Question: I noticed that some threads from an 'ExecutorService' object I had created had "native" status. What does "native" mean?

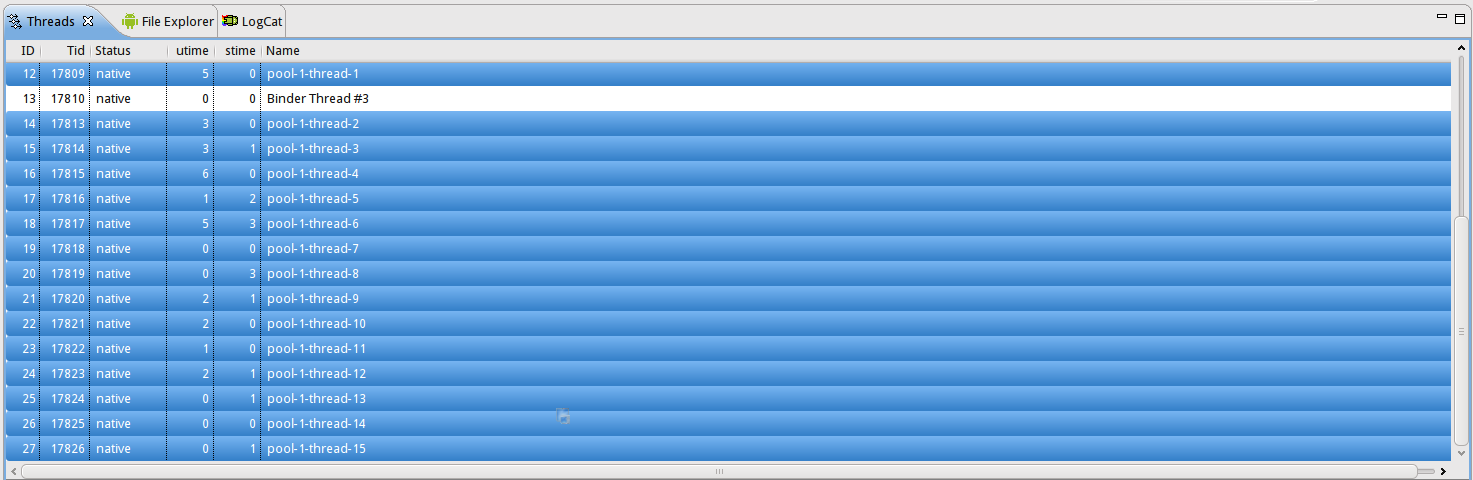
Answer: In java, you have 2 types of threads, green threads and native threads.
Both green and native threads are mechanisms to support multithreaded execution of Java programs. Some JDK distributions (such as Blackdown's) include the option to run with either type of threading.
Native threads use the operating system's native ability to manage multi-threaded processes - in particular, they use the pthread library. When you run with native threads, the kernel schedules and manages the various threads that make up the process.
Green threads emulate multithreaded environments without relying on any native OS capabilities. They run code in user space that manages and schedules threads; Sun wrote green threads to enable Java to work in environments that do not have native thread support.
There are some important differences between using the two in a Linux environment:
Native threads can switch between threads pre-emptively, switching control from a running thread to a non-running thread at any time. Green threads only switch when control is explicitly given up by a thread (Thread.yield(), Object.wait(), etc.) or a thread performs a blocking operation (read(), etc.).
On multi-CPU machines, native threads can run more than one thread simultaneously by assigning different threads to different CPUs. Green threads run on only one CPU.
Native threads create the appearance that many Java processes are running: each thread takes up its own entry in the process table. One clue that these are all threads of the same process is that the memory size is identical for all the threads - they are all using the same memory.
Unfortunately, this behavior limits the scalability of Java on Linux. The process table is not infinitely large, and processes can only create a limited number of threads before running out of system resources or hitting configured limits.